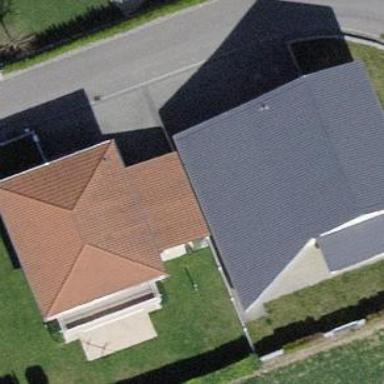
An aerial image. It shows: House with tile roof.